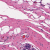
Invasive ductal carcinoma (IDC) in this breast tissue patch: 0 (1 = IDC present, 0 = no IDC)